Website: apple
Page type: billing-address
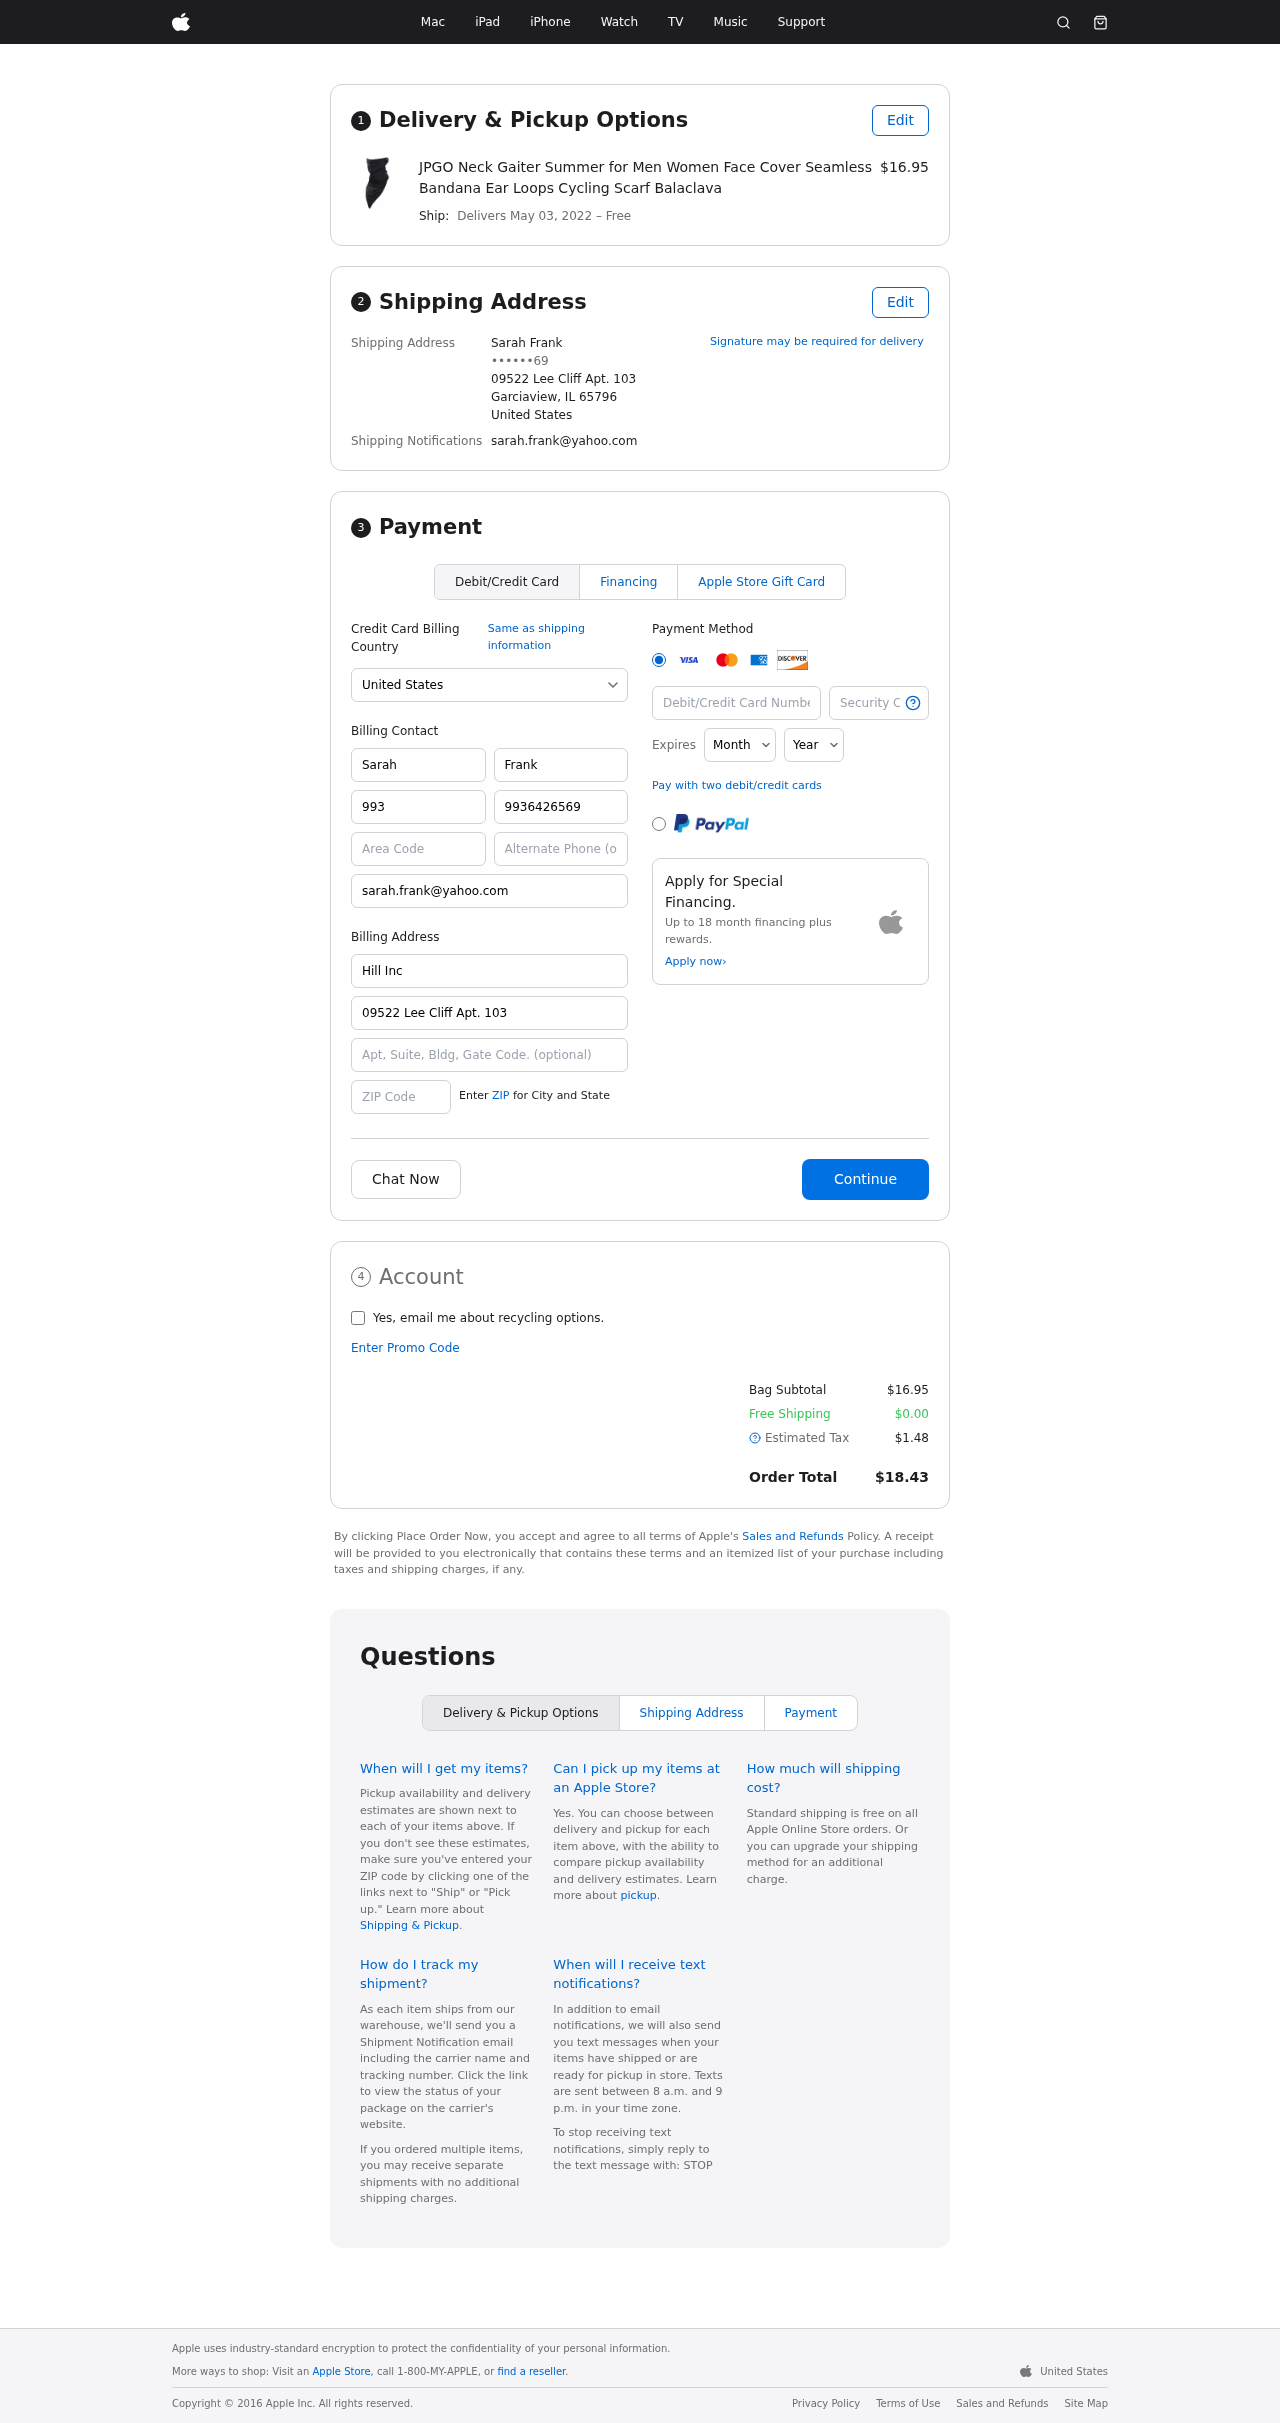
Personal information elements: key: PII_CARD_CVV
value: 736
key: PII_CARD_EXPIRY_MONTH
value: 03
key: PII_CARD_EXPIRY_YEAR
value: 29
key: PII_CARD_NUMBER
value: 6508 3850 4191 0638
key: PII_CITY_STATE_ZIP
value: Garciaview, IL 65796
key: PII_COUNTRY
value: United States
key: PII_EMAIL
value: sarah.frank@yahoo.com
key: PII_FULLNAME
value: Sarah Frank
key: PII_STREET
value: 09522 Lee Cliff Apt. 103
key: PII_PHONE_MASKED
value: ••••••69
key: PII_BILLING_FIRSTNAME
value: Sarah
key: PII_BILLING_LASTNAME
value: Frank
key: PII_BILLING_PHONE_AREA
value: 993
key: PII_BILLING_PHONE
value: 9936426569
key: PII_BILLING_EMAIL
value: sarah.frank@yahoo.com
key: PII_BILLING_COMPANY
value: Hill Inc
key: PII_BILLING_STREET
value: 09522 Lee Cliff Apt. 103
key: PII_BILLING_POSTCODE
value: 65796
Product elements: key: PRODUCT1_NAME
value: JPGO Neck Gaiter Summer for Men Women Face Cover Seamless Bandana Ear Loops Cycling Scarf Balaclava
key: PRODUCT1_PRICE
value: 16.95
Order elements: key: ORDER_DELIVERY_DATE
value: May 03, 2022
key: ORDER_SUBTOTAL
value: $16.95
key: ORDER_SHIPPING_COST
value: $0.00
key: ORDER_TAX
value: $1.48
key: ORDER_TOTAL
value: $18.43